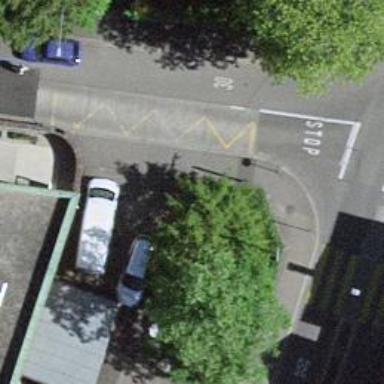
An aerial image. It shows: Platform for public transport is situated by the road.